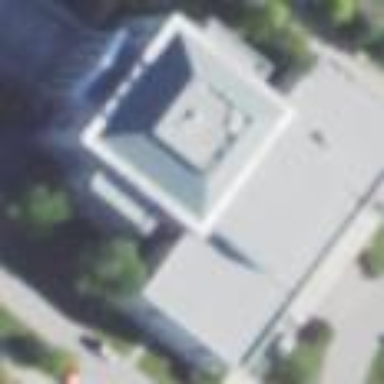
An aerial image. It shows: University building.